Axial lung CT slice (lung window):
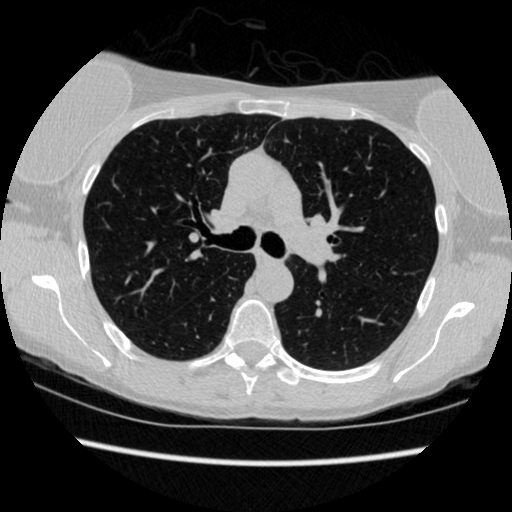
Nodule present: no